Question: I wrote a program to parse some filenames in Rust using the standard <URL> crate. The program runs fine on Linux, but when I tried to compile and run it on Windows, I get some kind of DLL error. I don't really understand what is going on with this, but it's all I have to go on.

This is the compiler version that I'm using:
'''
F:\Coding
ust-shutterstock-deduper arget (master)
l rustc --version
rustc 1.0.0-nightly (3ef8ff1f8 2015-02-12 00:38:24 +0000)
'''
This is the program that I'm trying to run:
'''
#![feature(plugin)]
#![plugin(regex_macros)]
extern crate regex_macros;
extern crate regex;
fn main() {
let x = regex!(".*");
}
'''
And my 'Cargo.toml' file:
'''
[package]
name = "my_package"
version = "0.0.1"
authors = ["Nate Mara <natemara@gmail.com>"]
[dependencies]
regex = "0.1.14"
regex_macros = "0.1.8"
'''
Are there compiler flags that I should be passing in, or do I need to run this in a special way, or... what am I doing wrong here? I'm just running with 'cargo run'
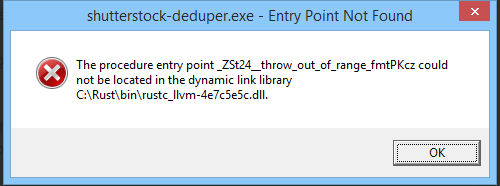
Answer: Add '#[no_link]' to your code:
'''
#![plugin(regex_macros)]
#[no_link]
extern crate regex_macros;
'''
Right now, plugins are crates, which means they get linked in. The <URL>.